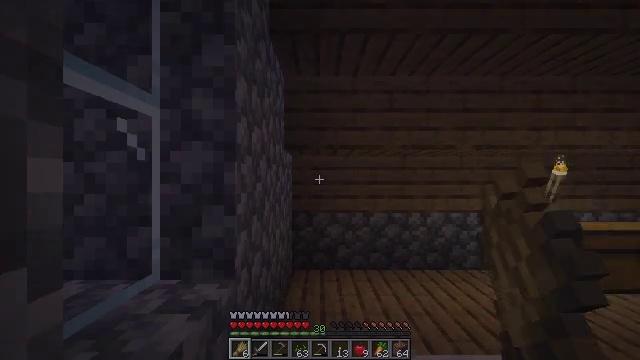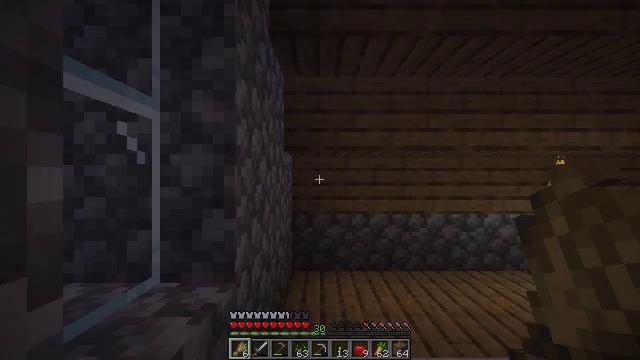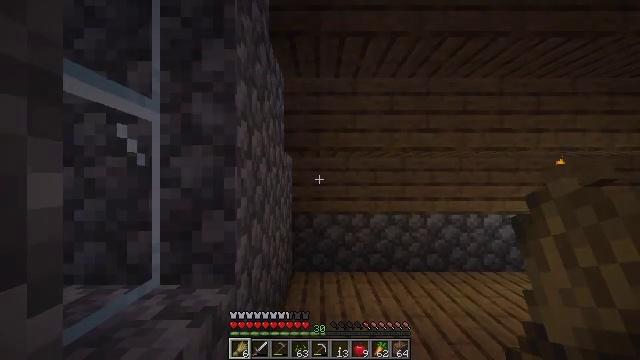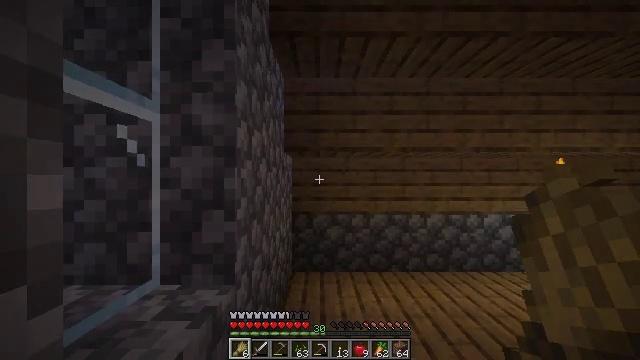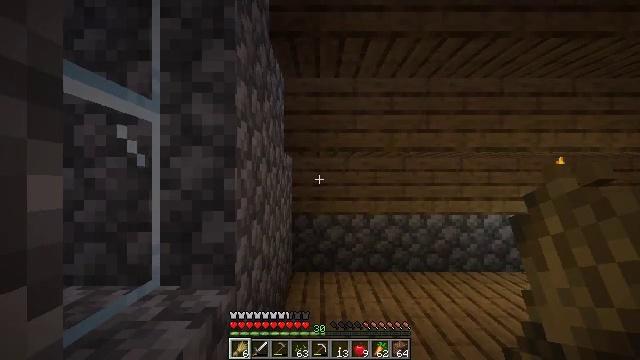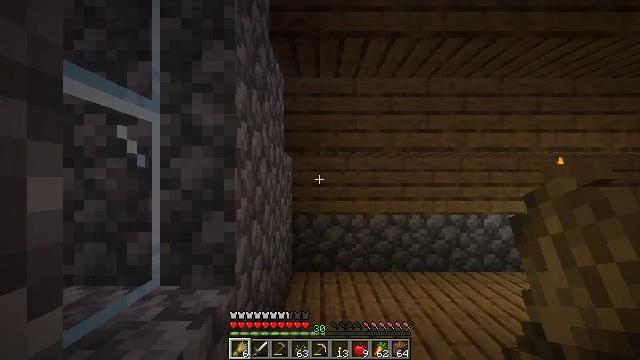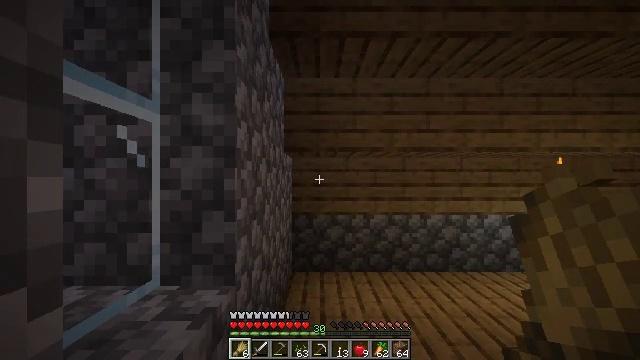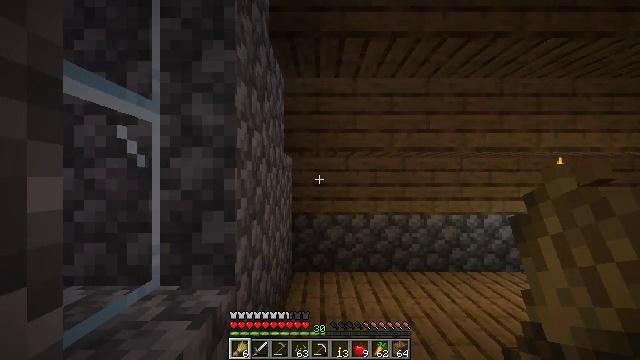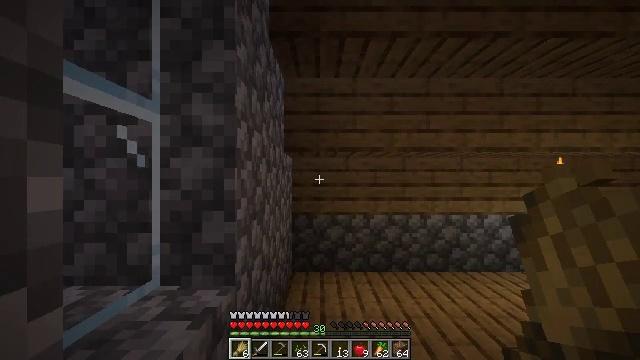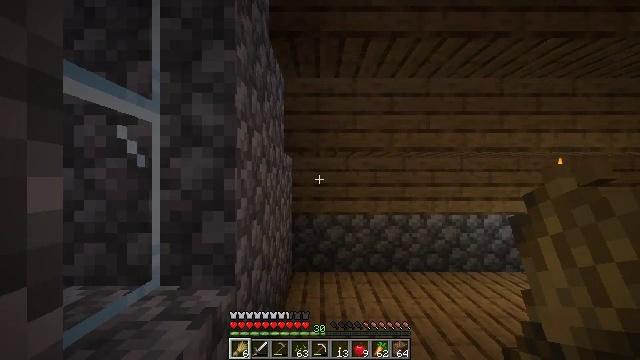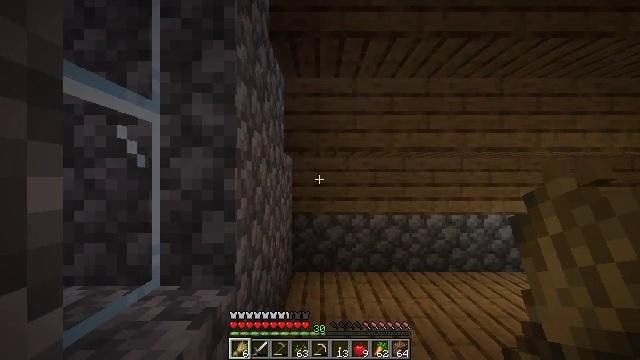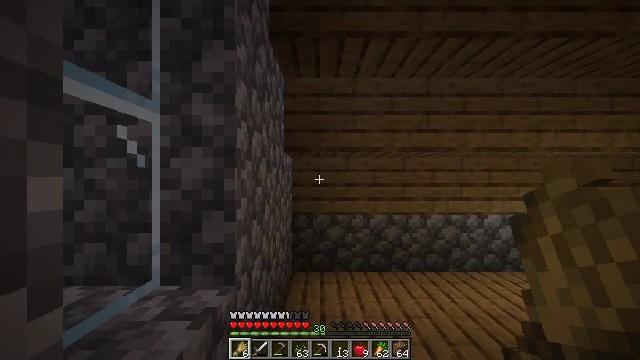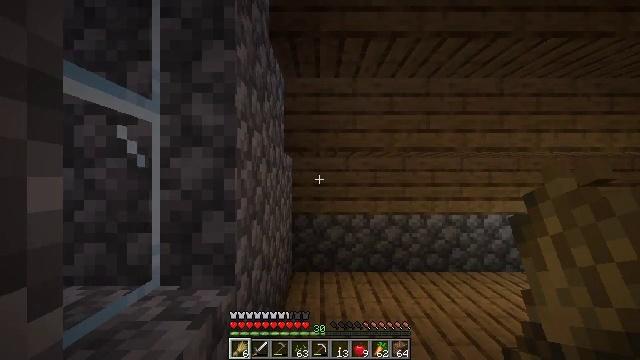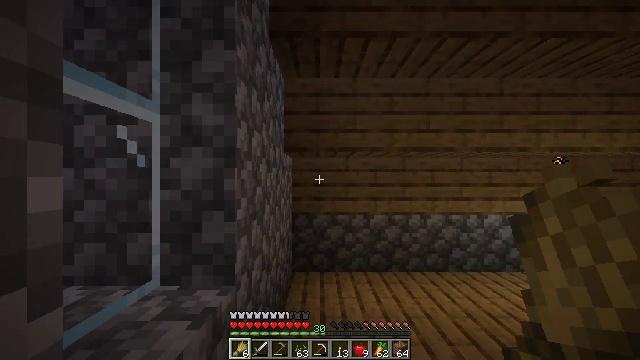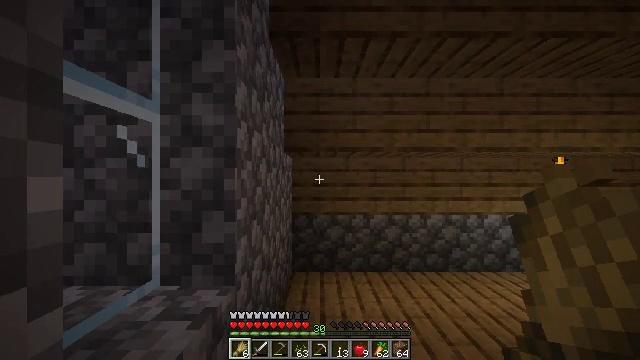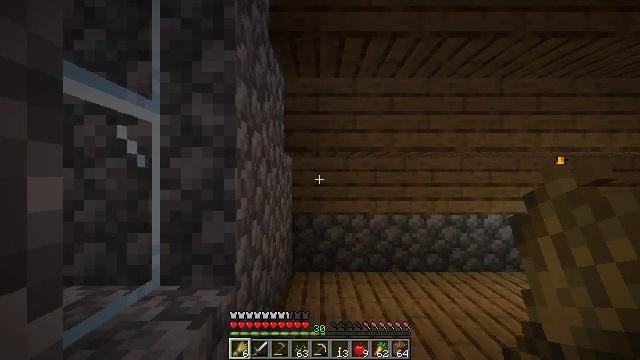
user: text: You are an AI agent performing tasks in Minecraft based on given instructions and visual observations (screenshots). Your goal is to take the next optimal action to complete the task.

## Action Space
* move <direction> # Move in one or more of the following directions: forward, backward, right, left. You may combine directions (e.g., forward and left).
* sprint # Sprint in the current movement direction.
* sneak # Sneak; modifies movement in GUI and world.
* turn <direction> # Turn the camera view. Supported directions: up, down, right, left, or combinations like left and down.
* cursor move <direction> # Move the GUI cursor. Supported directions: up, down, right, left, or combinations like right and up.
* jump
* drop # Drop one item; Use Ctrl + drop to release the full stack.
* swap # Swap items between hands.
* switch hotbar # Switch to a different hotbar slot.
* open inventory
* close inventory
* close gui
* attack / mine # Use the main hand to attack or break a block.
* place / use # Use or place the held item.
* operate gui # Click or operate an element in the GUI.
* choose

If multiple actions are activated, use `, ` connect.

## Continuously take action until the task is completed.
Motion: motion action
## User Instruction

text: Chop down the oak log.
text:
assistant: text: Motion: no_op
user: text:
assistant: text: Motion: no_op
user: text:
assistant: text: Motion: no_op
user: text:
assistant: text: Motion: no_op
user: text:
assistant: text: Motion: no_op
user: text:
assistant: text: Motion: no_op
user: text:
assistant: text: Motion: no_op
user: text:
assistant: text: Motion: no_op
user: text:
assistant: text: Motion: no_op
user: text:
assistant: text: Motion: no_op
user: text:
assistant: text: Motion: no_op
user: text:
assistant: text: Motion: no_op
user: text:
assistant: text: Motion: no_op
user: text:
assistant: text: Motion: no_op
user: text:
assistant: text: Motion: no_op
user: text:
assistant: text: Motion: no_op
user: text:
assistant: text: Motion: no_op
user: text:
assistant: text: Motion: no_op
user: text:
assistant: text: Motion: no_op
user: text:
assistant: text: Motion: turn right and up
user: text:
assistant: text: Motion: turn right and down
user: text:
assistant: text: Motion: turn right and down
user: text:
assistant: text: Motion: turn right and down
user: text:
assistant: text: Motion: turn right and down
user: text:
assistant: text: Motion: turn right and down
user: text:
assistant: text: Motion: turn right and down
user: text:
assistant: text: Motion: move forward, turn down
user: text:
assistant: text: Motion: move forward
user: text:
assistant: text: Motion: move forward and move left
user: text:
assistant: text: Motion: move forward and move left, turn down